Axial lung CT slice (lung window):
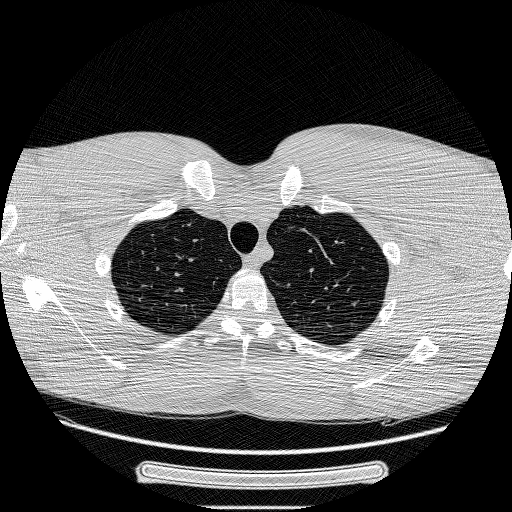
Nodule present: no